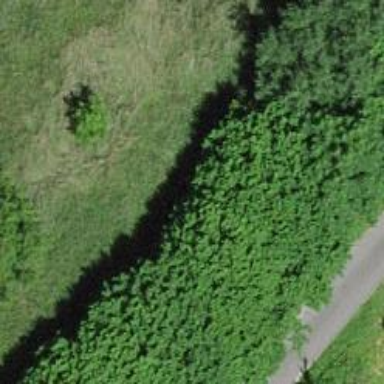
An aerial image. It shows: Beautiful tree in nature.